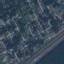
Land use / land cover class: Residential